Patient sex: F
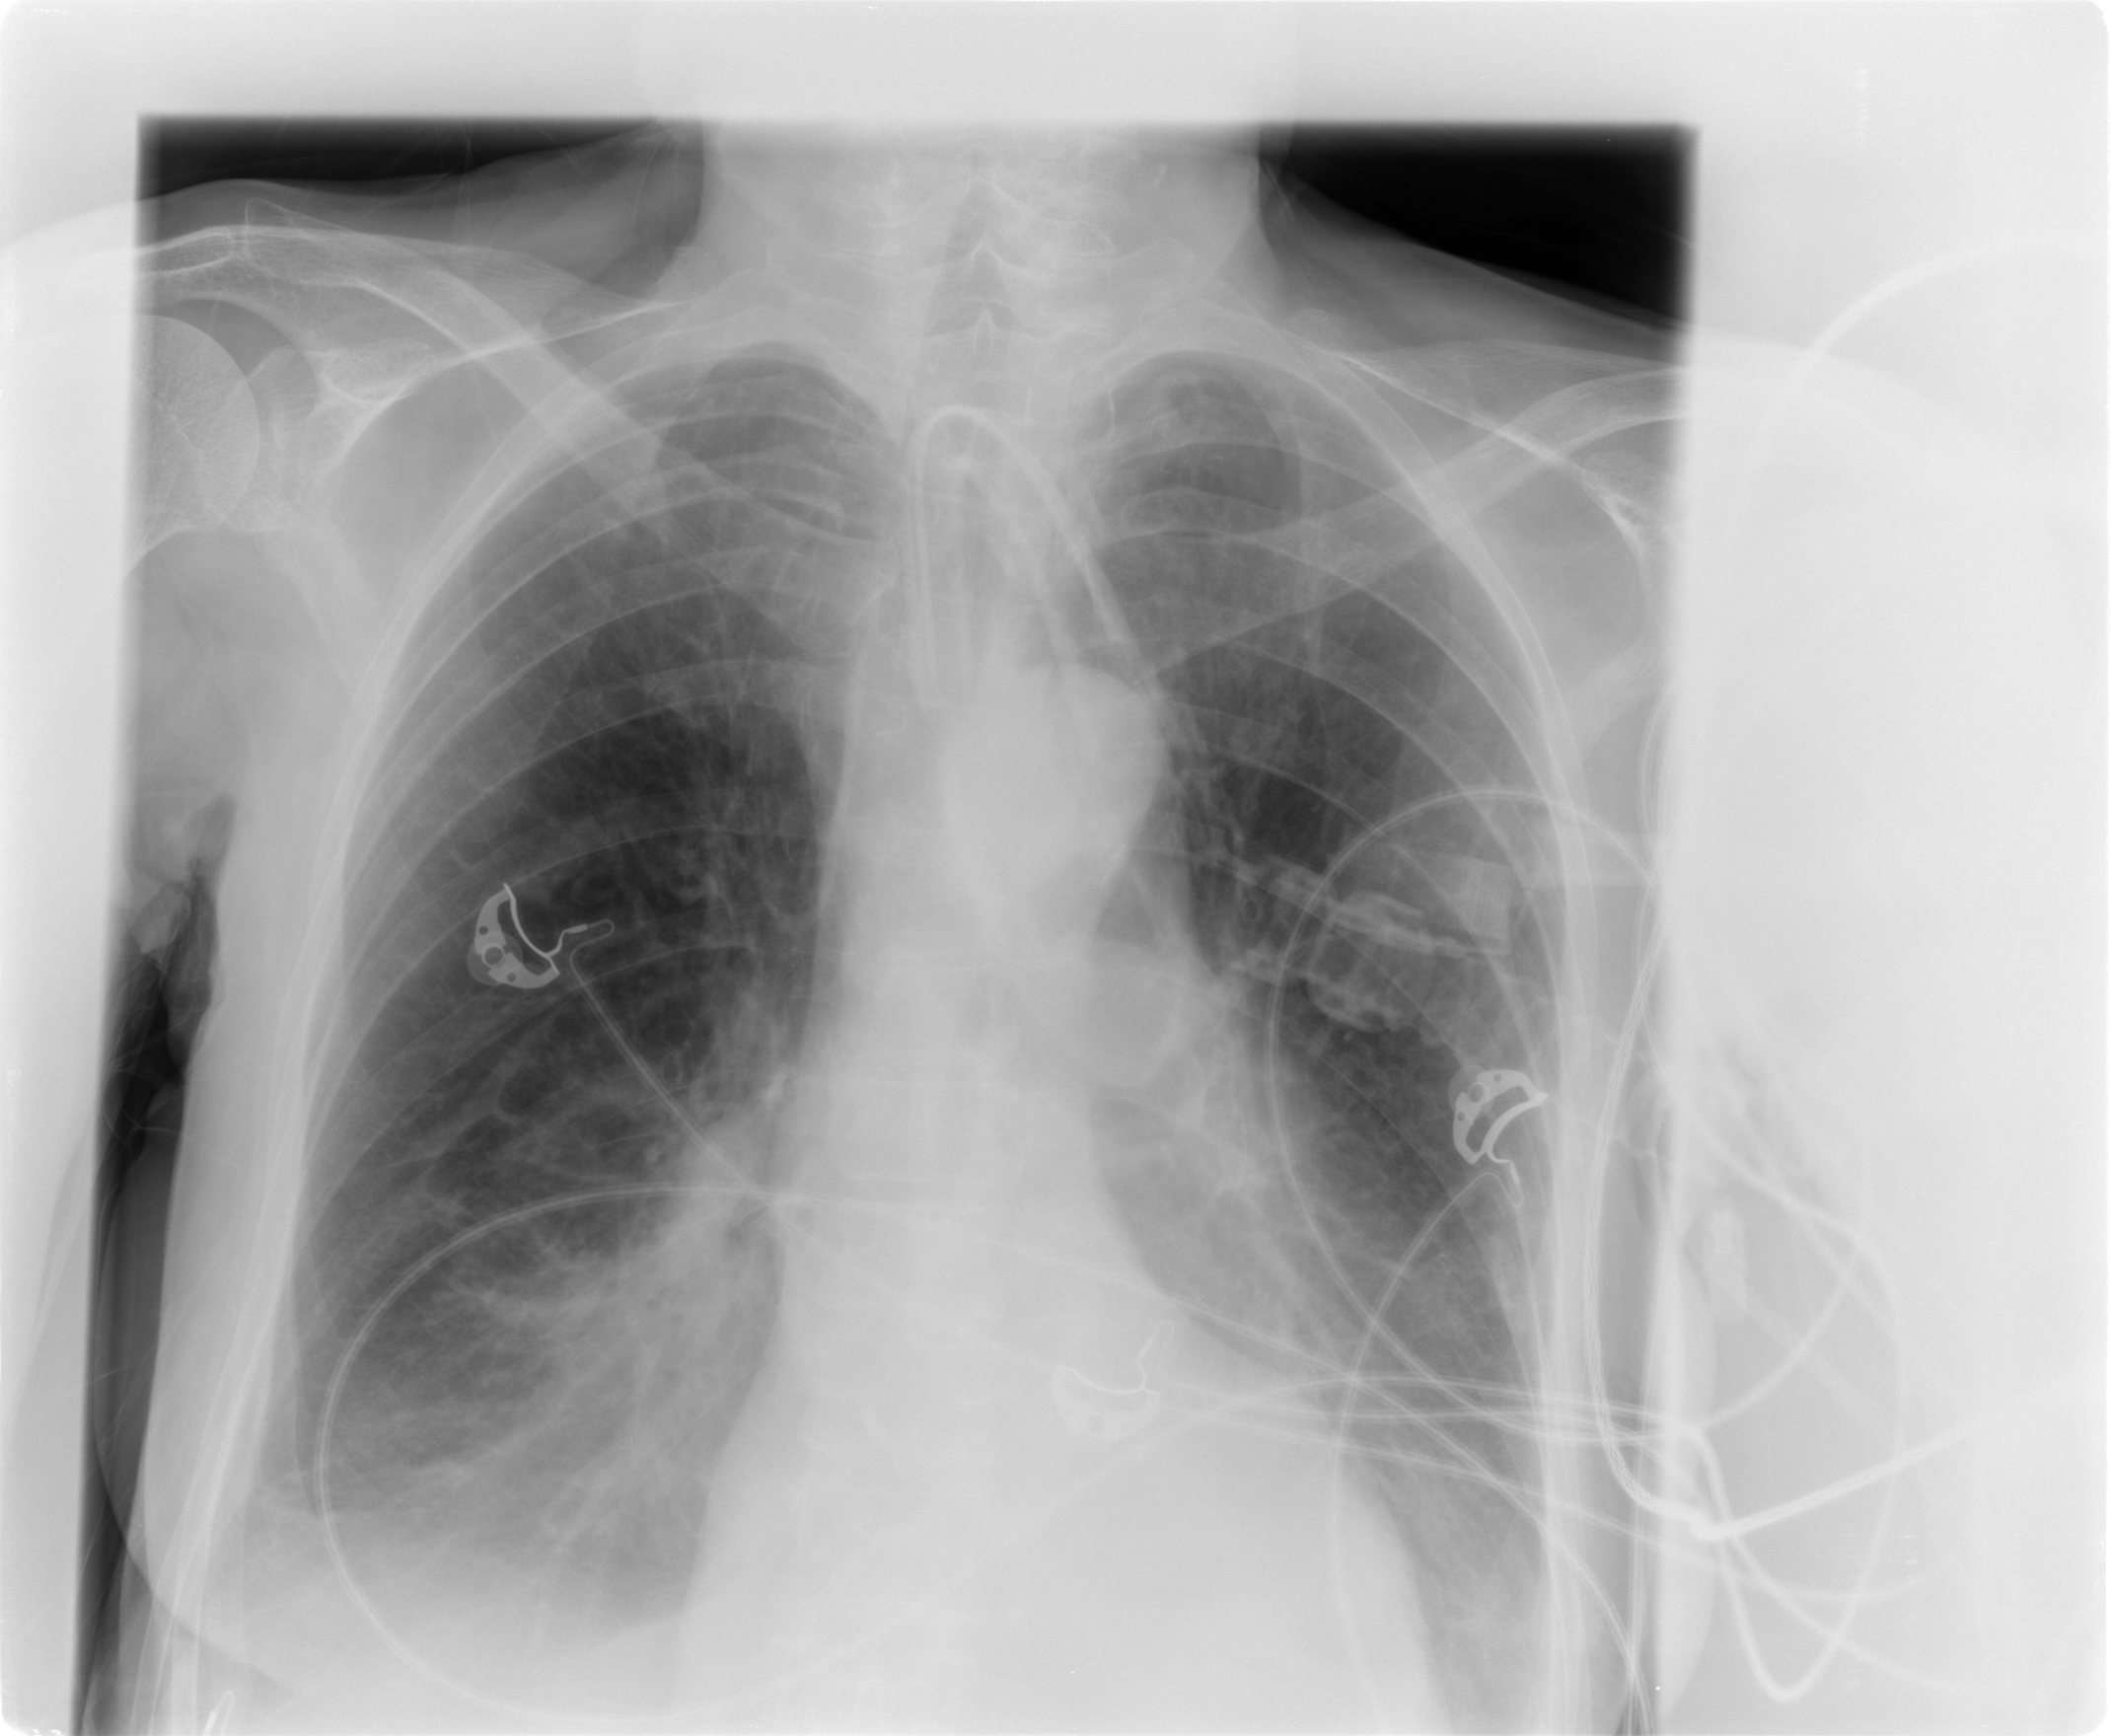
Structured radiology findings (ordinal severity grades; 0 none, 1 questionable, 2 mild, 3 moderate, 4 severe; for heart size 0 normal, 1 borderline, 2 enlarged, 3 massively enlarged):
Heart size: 2
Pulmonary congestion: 0
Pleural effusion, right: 1
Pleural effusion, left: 2
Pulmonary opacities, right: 2
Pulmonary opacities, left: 0
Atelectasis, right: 3
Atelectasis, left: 2